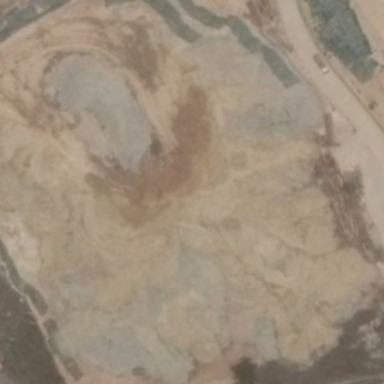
The bare land is surrounded by houses .